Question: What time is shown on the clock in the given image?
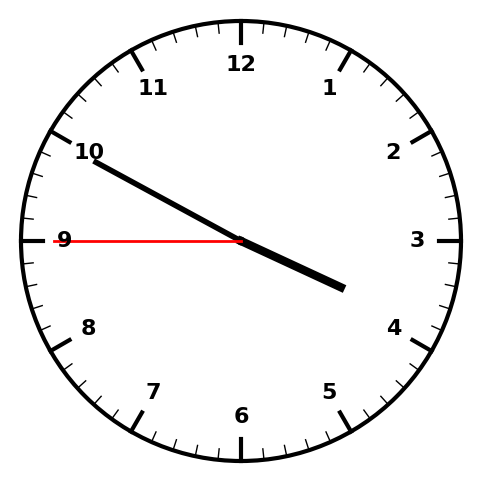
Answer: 03:49:45